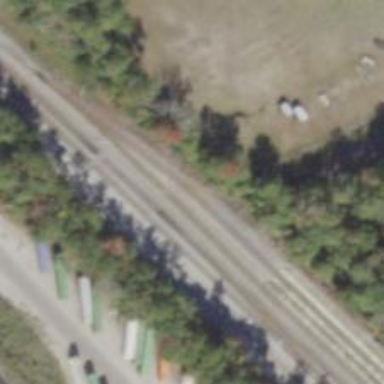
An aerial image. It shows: Railway siding with rails.